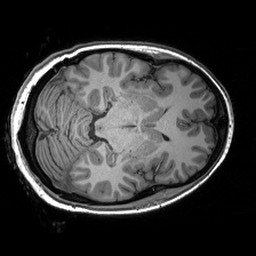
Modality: T1w
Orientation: axial
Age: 31
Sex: female
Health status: healthy
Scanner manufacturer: siemens
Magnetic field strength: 3 T
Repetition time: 2.53 s
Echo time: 0.00288 s